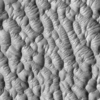
Label: not_dusty